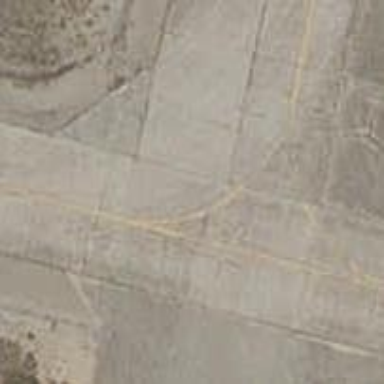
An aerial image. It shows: Image of taxiway at airport.